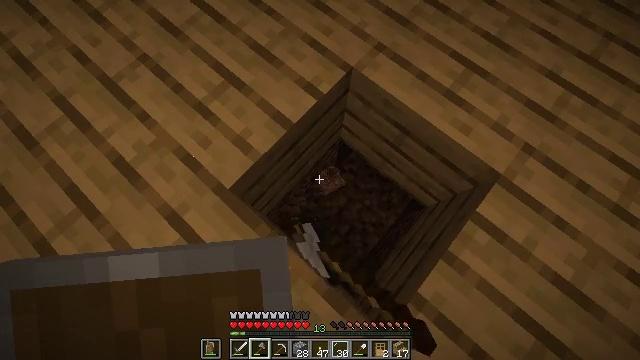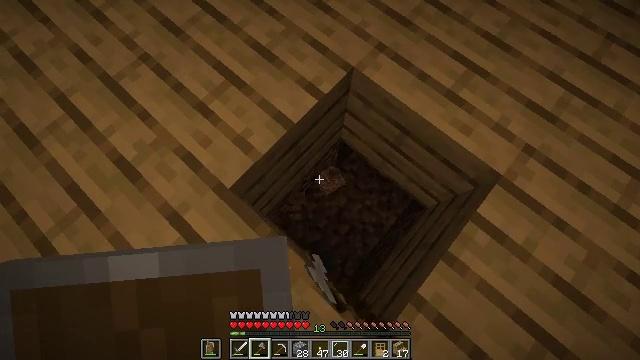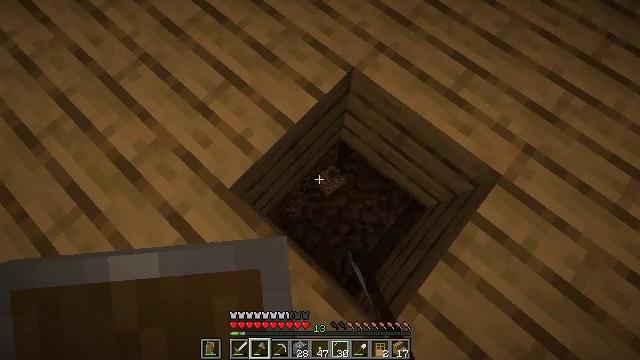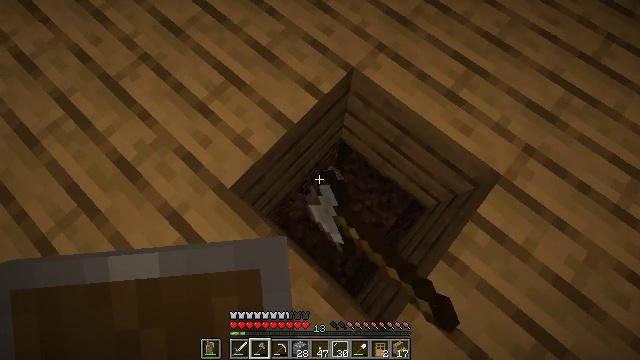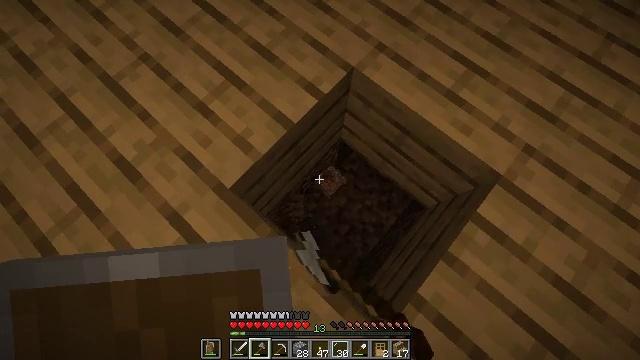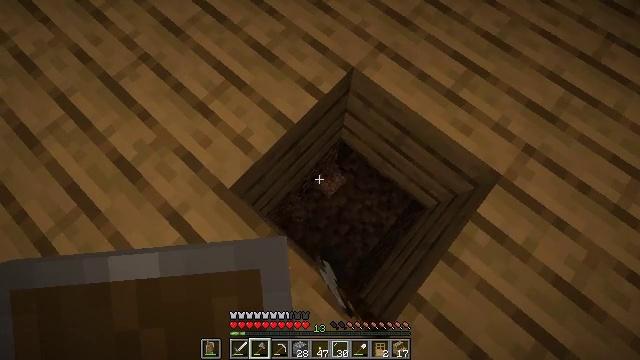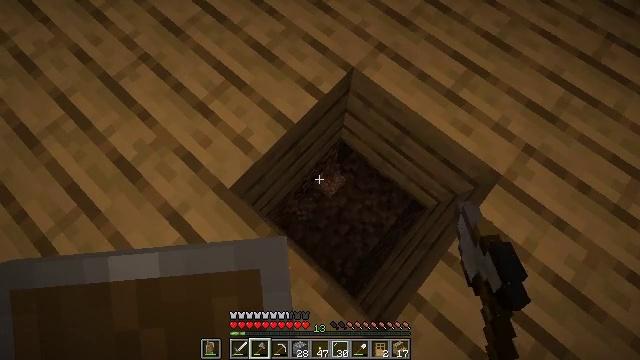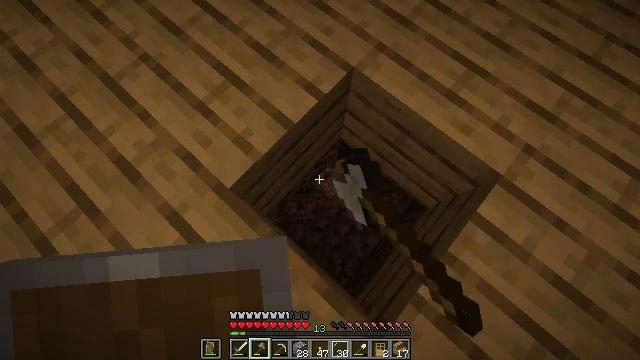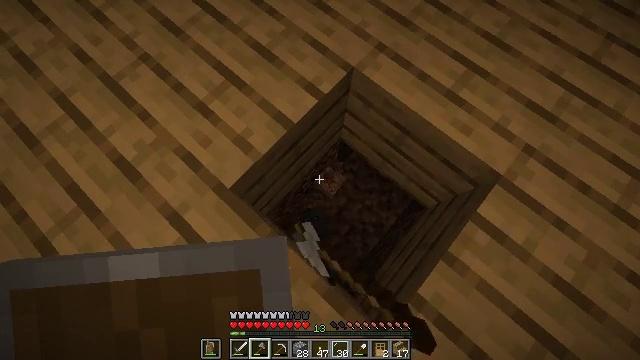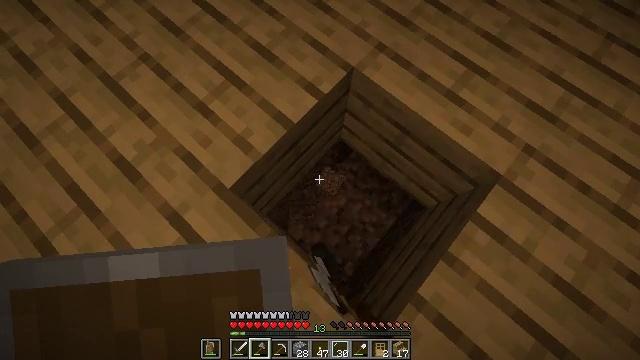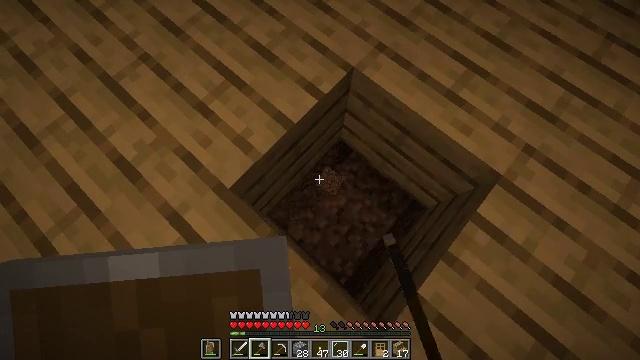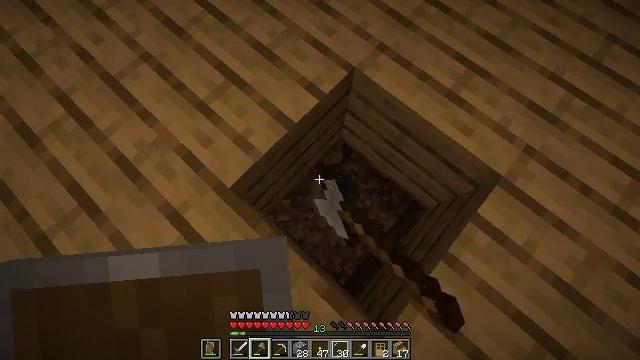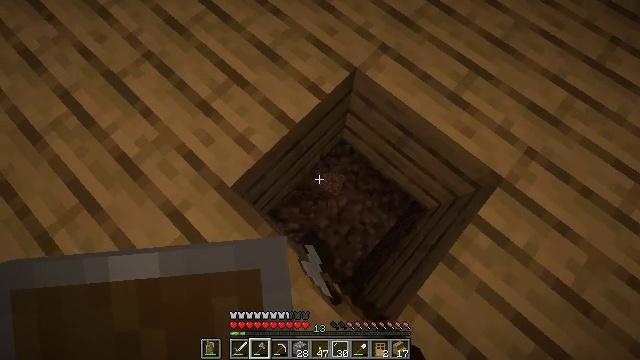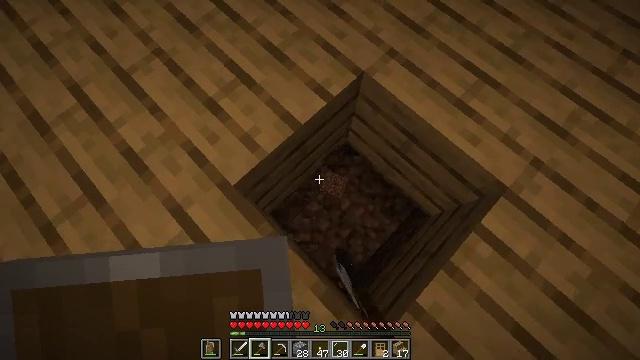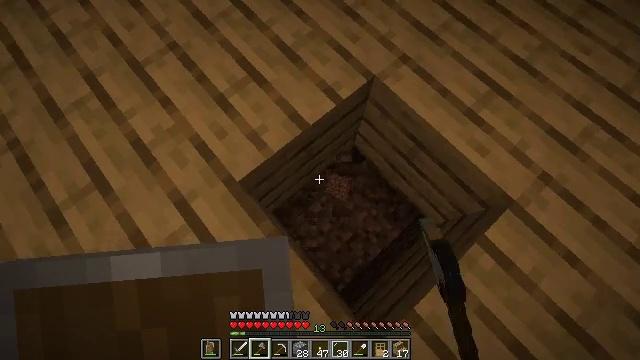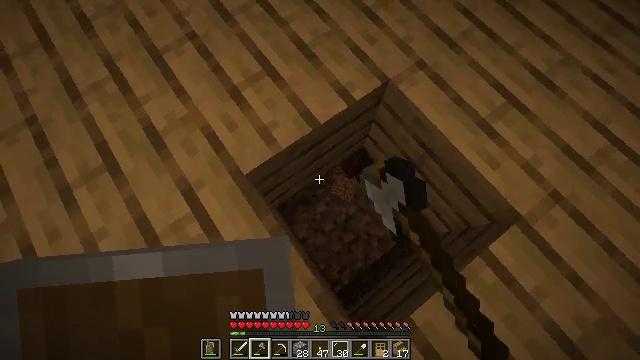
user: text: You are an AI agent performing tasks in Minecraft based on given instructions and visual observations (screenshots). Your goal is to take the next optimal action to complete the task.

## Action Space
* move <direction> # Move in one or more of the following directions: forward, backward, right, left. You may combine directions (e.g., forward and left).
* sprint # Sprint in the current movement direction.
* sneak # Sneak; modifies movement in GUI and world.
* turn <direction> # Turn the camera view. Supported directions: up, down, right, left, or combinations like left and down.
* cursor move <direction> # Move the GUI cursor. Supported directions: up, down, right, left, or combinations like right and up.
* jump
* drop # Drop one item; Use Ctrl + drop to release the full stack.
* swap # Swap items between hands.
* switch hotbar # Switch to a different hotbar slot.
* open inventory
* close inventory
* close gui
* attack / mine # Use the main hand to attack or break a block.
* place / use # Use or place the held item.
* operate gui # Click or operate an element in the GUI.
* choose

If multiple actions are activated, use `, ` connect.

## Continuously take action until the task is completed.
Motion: motion action
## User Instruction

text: Attack the ground to gather dirt.
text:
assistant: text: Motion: sneak, attack / mine
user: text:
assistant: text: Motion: sneak, attack / mine
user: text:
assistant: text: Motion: sneak, attack / mine
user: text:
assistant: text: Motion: sneak, attack / mine
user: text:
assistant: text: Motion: sneak, attack / mine
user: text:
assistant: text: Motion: sneak, attack / mine
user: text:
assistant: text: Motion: sneak, attack / mine
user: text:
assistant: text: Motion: sneak, attack / mine
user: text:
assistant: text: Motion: sneak, attack / mine
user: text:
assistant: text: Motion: sneak, attack / mine
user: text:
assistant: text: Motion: sneak, attack / mine
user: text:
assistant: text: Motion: sneak, attack / mine
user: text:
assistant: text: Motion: sneak, turn left, attack / mine
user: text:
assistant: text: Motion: sneak, turn left, attack / mine
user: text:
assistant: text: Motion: sneak, turn left, attack / mine
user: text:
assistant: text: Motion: move back and move right, sneak, turn left and down, attack / mine
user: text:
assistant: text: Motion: move back and move right, sneak, turn left and down, attack / mine
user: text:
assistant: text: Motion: move back and move right, sneak, turn left and down, attack / mine
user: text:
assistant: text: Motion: move back and move right, sneak, turn left, attack / mine
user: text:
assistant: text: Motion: move back and move right, sneak, turn left and down, attack / mine
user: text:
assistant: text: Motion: move back and move right, sneak, turn left and down, attack / mine
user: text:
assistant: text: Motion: move back and move right, sneak, turn left and down, attack / mine
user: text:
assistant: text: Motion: move back and move right, sneak, turn left, attack / mine
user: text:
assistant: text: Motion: move back and move right, sneak, turn left and up, attack / mine
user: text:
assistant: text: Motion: move back and move right, sneak, turn left and up, attack / mine
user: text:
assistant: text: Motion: move back and move right, sneak, turn left and up, attack / mine
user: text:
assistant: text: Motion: move right, sneak, turn left and up, attack / mine
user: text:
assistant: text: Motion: move right, sneak, turn left and up, attack / mine
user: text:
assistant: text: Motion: move right, sneak, turn left, attack / mine
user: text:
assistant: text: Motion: move right, sneak, turn left, attack / mine